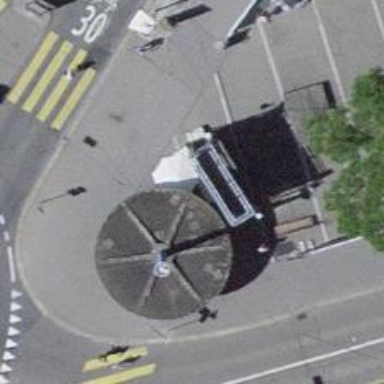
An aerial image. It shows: Shelter for public transport located on the roof of building.